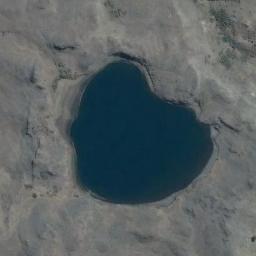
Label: lake